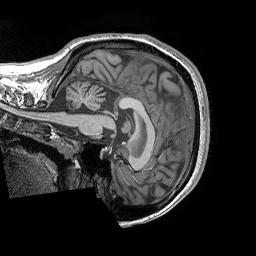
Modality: T1w
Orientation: sagittal
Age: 18
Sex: female
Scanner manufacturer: siemens
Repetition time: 2.25 s
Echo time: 0.00302 s